Interaction volume radius: 5 \u00c5
Interaction volume height: 10 \u00c5
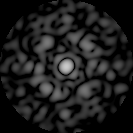
Disorder parameter: 0.6755